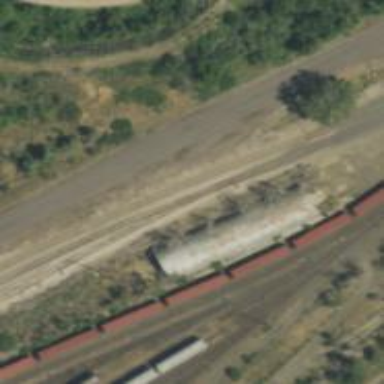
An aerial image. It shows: Railway siding with rails.